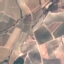
Land use / land cover: PermanentCrop